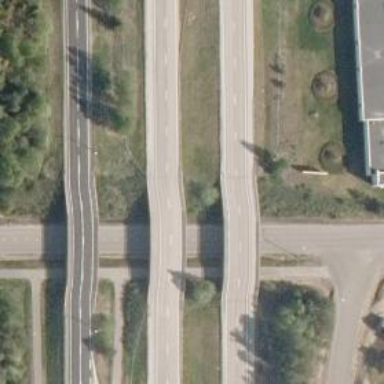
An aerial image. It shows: Motorway bridge.